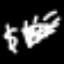
Label: diamond